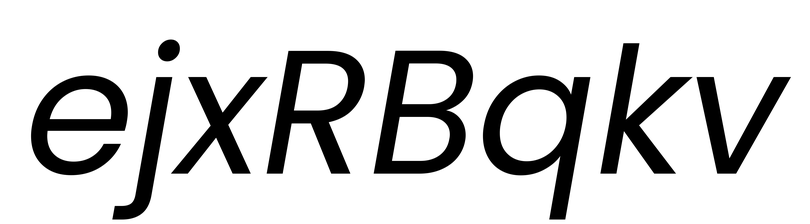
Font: Poppins-Italic